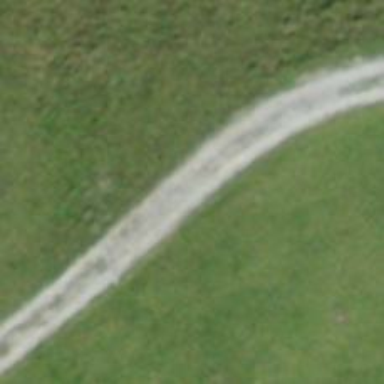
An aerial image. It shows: Gravel track with Grade 3 quality.